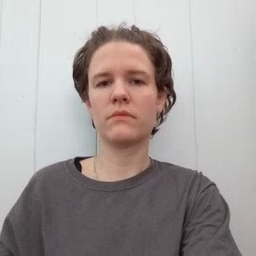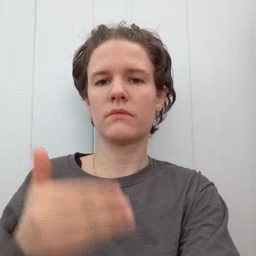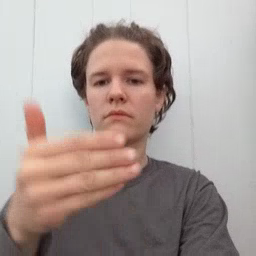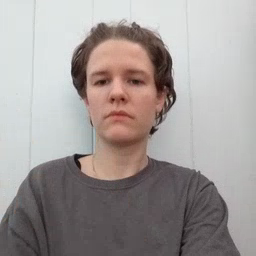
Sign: after